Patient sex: M
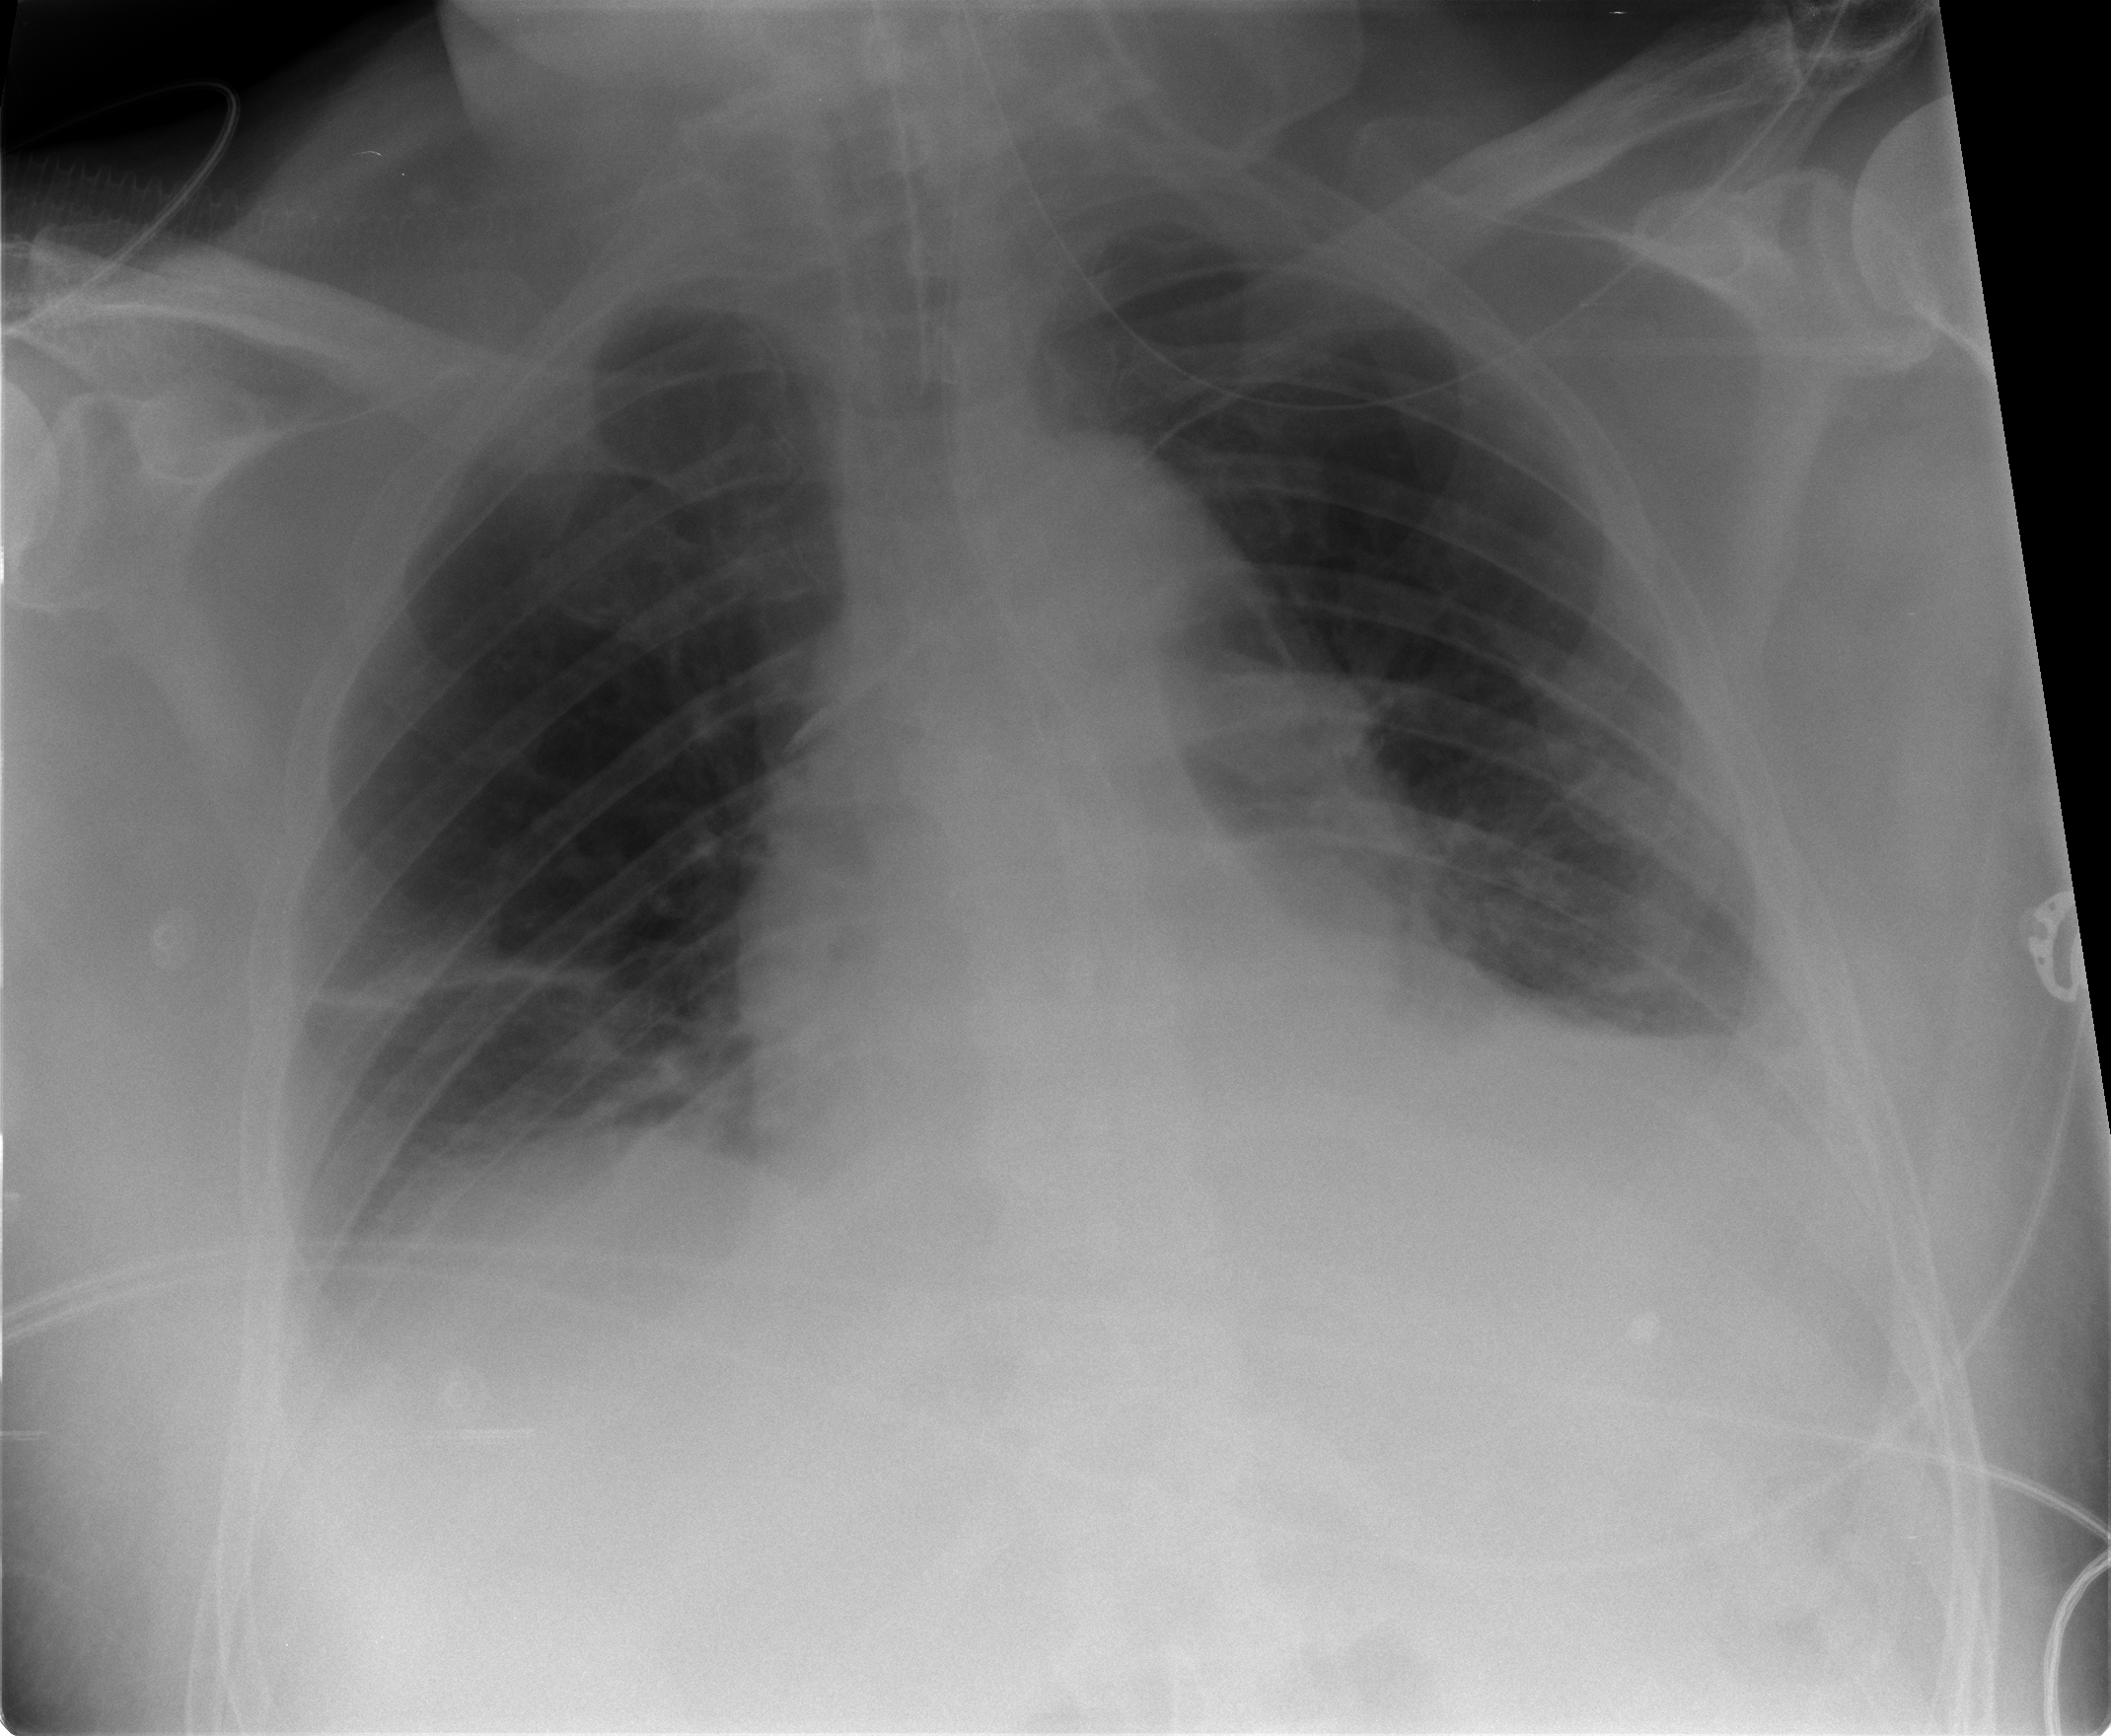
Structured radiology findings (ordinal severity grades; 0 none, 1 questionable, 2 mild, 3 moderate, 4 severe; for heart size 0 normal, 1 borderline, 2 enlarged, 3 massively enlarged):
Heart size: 1
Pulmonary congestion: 1
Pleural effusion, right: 1
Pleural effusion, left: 2
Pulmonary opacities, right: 0
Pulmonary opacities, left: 0
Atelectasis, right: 2
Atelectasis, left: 2